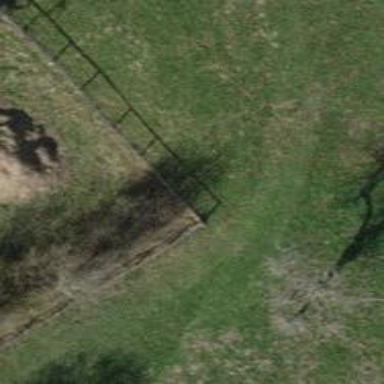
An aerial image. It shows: Hedge barrier.